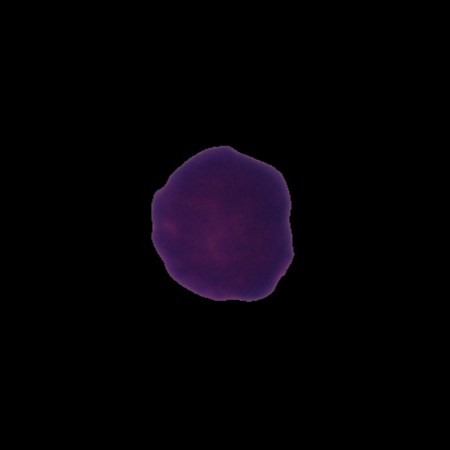
Label: healthy